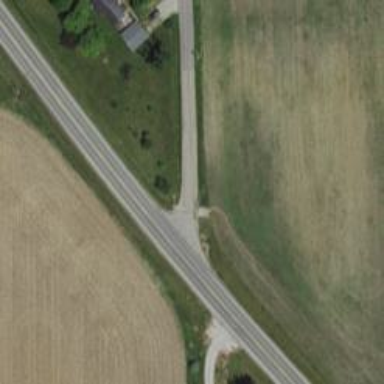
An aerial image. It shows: Unclassified road.